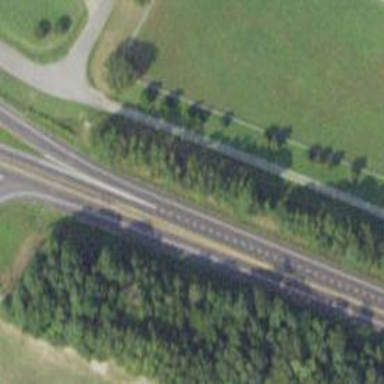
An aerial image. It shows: Primary link highway.